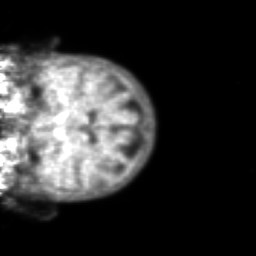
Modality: PET
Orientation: coronal
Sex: female
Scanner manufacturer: ge